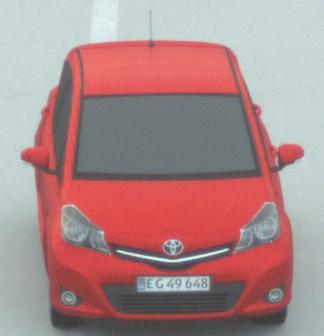
Make: Toyota
Model: Yaris 1.0
Detailed model: Yaris (XP9)
Model produced from: 2009/01
Model produced until: 2010/10
Doors: 3
Color: red
Road condition: dry road
Daytime: sunrise or sunset
Contrast: low contrast